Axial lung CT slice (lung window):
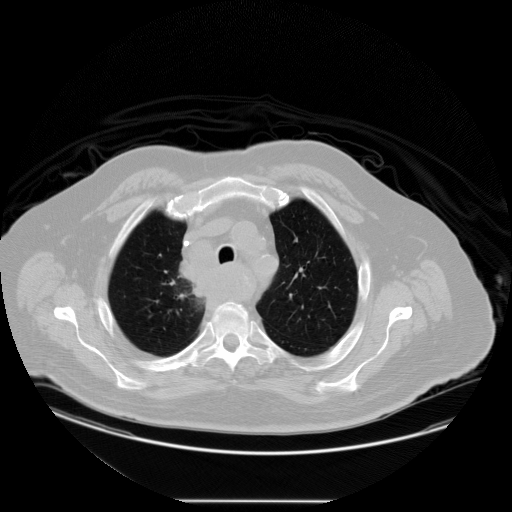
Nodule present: no